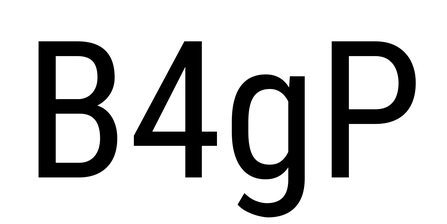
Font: Roboto_Condensed_Regular